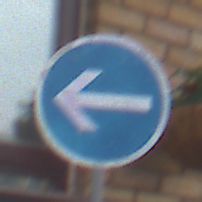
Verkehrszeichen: VorgeschriebeneFahrtrichtungHierLinks
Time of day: MorningAfternoon
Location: Outdoor (Urban)
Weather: Overcast
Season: NotSpecified
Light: Natural